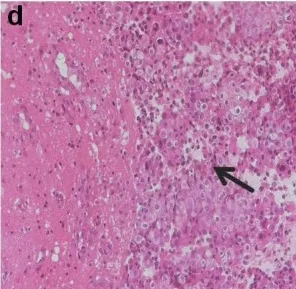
A novel HER3 somatic mutation in NSCLC. MRI scan of patient showing metastatic brain lesions in the white matter of both the left and right frontal lobes (arrows), d. H&E stained section showing metastatic lung adenocarcinoma in brain biopsy.
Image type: pathology (h&e)